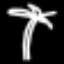
Label: palm tree